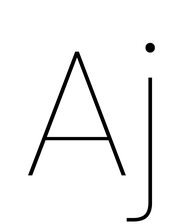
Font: Poppins-Thin